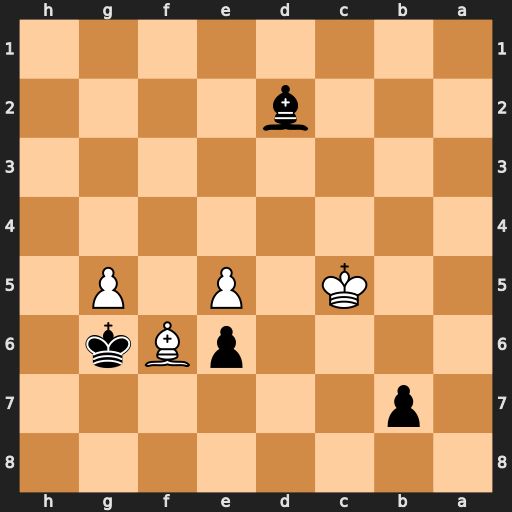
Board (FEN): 8/1p6/4pBk1/2K1P1P1/8/8/3b4/8
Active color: b
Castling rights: -
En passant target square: -
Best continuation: Bxg5 Kd6 Bxf6